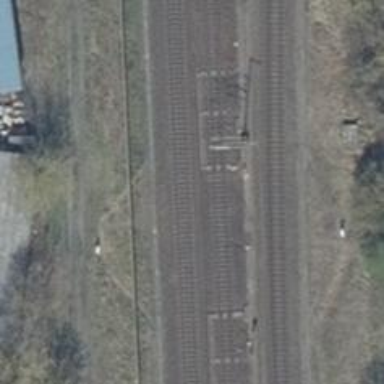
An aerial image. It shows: Railway switch with the turnout side on the left.